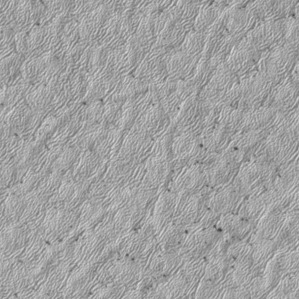
Label: frost